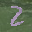
Label: 2